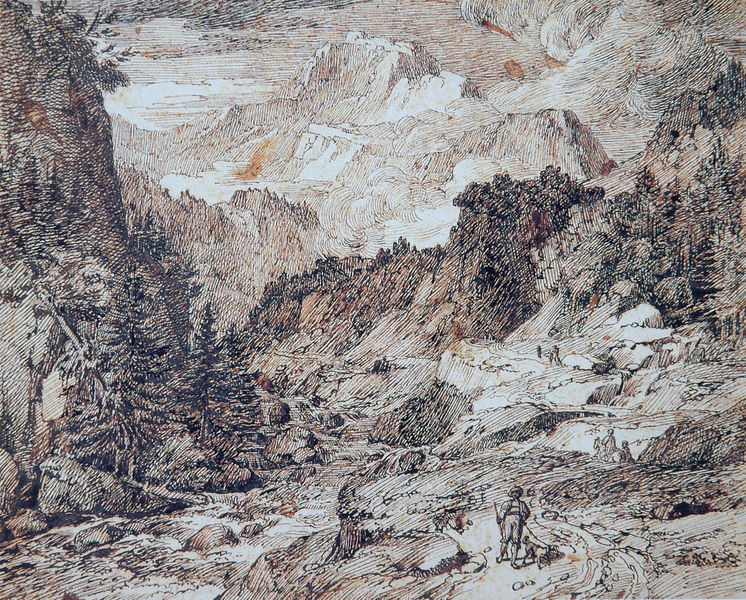
Titel: Blick auf die Jungfrau vom Lütschinental
Künstler: Joseph Anton Koch
Institution: Privatbesitz
Schlagwörter: baum, berg, blau, felsen, gestein, himmel, mann, wasser, weiß, wolken, bäume, fluss, grün, landschaft, menschen, ufer, äste, braun, frau, grau, hut, männer, orange, rücken, schwarz, strasse, zeichnung, hund, hunde, rot, schnee, tier, tiere, weg, wolke, leute, mensch, stein, steine, bach, natur, büsche, einsam, pfad, wege, figur, tal, wald, esel, pferd, reiter, stock, reiten, holzschnitt, düster, stab, leine, abhang, berge, einschnitt, fels, gebirge, gipfel, gletscher, grafik, graphik, berglandschaft, geröll, hochgebirge, linien, schlucht, ausflug, romantik, tannen, stämme, men, people, white, black, figures, gray, green, grey, old, painting, japanese, print, brown, striche, tusche, wandern, alpen, flussbett, linie, wälder, berggipfel, druck, linolschnitt, schwarz weiss, schraffur, radierung, stich, woodcut, nadelbaum, tanne, jagd, gravur, tinte, flecken, wood, jäger, cliff, cloud, clouds, horses, man, rock, rocks, sky, stone, tree, wanderer, gebirgsbach, gebirgsfluss, hills, landscape, mountain, mountains, nature, water, alps, nadelbäume, sun, trees, felsbrocken, fleckig, boy, snow, gebirgslandschaft, america, forest, light, pine, river, stream, bushes, night, path, road, way, heroische landschaft, drawing, paper, wanderstab, wanderstock, kupferstich, black and white, hirte, shadow, wilderness, bird, dog, dogs, etching, graphic, line, sketch, walking, birds, romantic, koch, pen, joseph anton koch, pass, bergbach, storm, wind, baumgrenze, wanderweg, scene, small, wals, wildbach, reissend, person, ravine, valley, umgestürzt, trunk, bume, ink, walk, engraving, pencil, sublime, wandere, peak, switzerland, mannf, animal, lines, wildwasser, american, bush, horse, branches, lanscape, cane, fish, brush, figure, travel, forrest, greyscale, igur, shepard, papier, carving, branch, stones, hatching, pines, cross hatching, gravieren, abhanf, boulders, crags, cross-hatch, einsamm, fel, hiking, hundweg, lgiht, rueckenfigur, staff, stocl, trail, realistic, pineapple, firs, gun, woods, vista, travelers, blood, fallen, donkey, hike, journey, mule, traveler, hunter, alpine, rocky, tourism, rapids, trunks, walkway, pathway, gebirgspfad, alone, wild, canyon, chiaroscuro, yosemite, comet, hiker, bruegel, valleys, foxing, walker, rapid, landsacpe, yellowstone, mountainside, limbs, metalcut, far, engracing, handdrawn, palce, pittura, chine, tush, chiaroscuratto, limb, engrave, landskape, gebirgsflus, rivers, rushing, streams, hikers, downed tree, bolders, mountaiin, reissender fluss, gully, foaming, rivwr, c;ouds